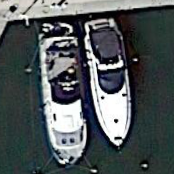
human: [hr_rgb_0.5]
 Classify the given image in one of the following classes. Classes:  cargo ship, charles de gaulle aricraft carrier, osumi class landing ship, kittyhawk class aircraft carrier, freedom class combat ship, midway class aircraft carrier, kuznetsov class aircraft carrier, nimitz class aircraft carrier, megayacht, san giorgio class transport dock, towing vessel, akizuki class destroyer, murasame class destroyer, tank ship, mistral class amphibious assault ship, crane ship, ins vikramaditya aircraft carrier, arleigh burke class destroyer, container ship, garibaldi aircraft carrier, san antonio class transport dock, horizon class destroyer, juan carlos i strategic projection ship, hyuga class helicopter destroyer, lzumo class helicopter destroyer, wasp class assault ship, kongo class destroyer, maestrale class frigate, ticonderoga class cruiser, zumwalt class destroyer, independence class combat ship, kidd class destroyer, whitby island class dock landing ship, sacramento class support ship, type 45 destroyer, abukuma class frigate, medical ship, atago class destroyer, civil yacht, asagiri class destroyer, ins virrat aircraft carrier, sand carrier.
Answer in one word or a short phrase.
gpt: Civil yacht